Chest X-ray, PA view. Patient: 49 years old, sex F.
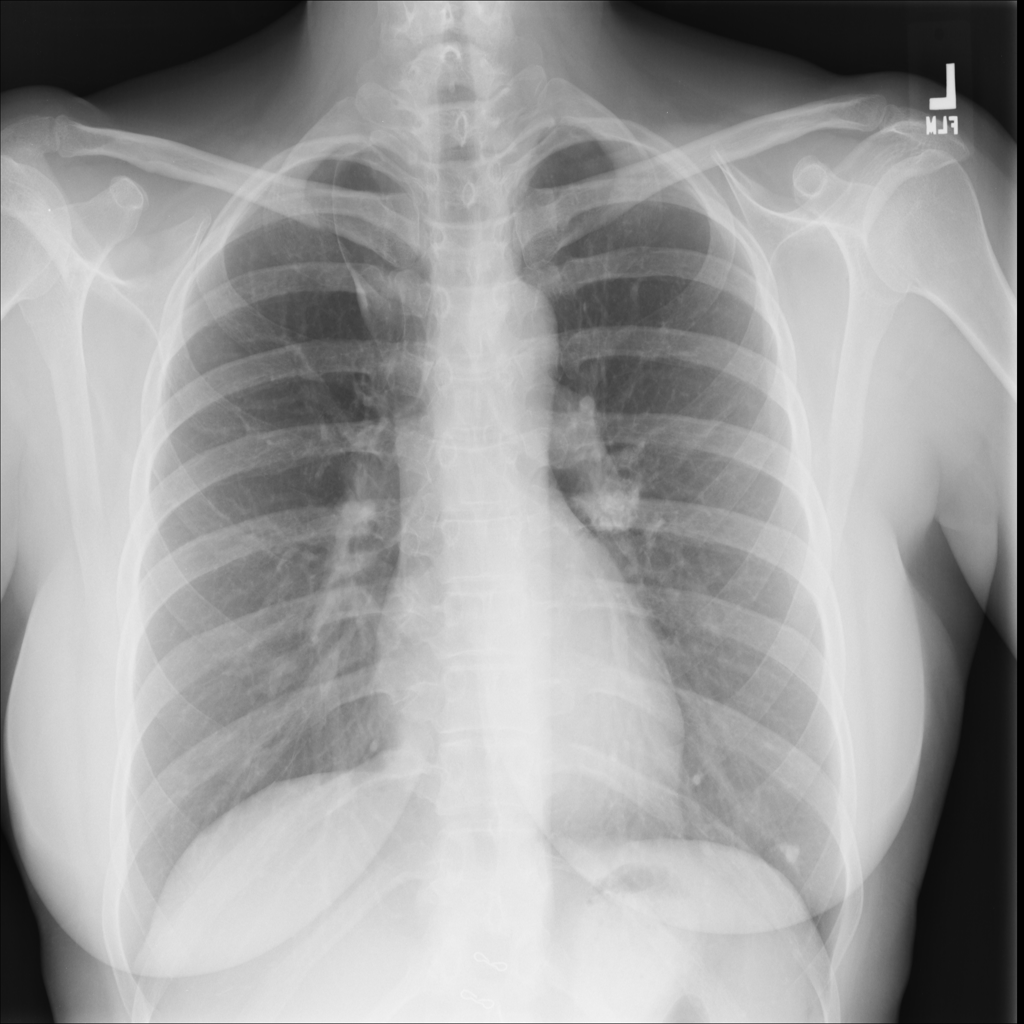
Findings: No Finding